Question: I am making something with google map api including the markclusterer js library.
I did not input the blank line in the code, but it appears on the '<body>'. Screenshots:

It appears in every browser, not only Chrome in the screen shot.
Here is my code. It's written in php:
'''
<?
/*
Template Name: map
*/
require_once("map/util.php");
require_once("map/config.php");
?>
<!DOCTYPE html>
<html>
<head lang="ko">
<meta charset="utf-8">
<meta name="viewport" content="initial-scale=1.0, user-scalable=no" />
<style type="text/css">
html { height: 100% }
body { height: 100%; margin: 0; padding: 0 }
#map-canvas { height: 100% }
</style>
<link href="../wp-content/themes/att-lefty/map/style.css" rel="stylesheet" />
<script type="text/javascript" src="https://maps.googleapis.com/maps/api/js?sensor=true"></script>
<script type="text/javascript" src="http://google-maps-utility-library-v3.googlecode.com/svn/trunk/infobox/src/infobox.js"></script>
<script type="text/javascript" src="http://google-maps-utility-library-v3.googlecode.com/svn/trunk/markerclusterer/src/markerclusterer.js"></script>
<script type="text/javascript">
//SOME FUNCTIONS ARE DEFINED IN THIS AREA WITH JS + PHP.
</script>
</head>
<body>
<div id="wrap" style="height:100%;">
<div id="map-canvas"/></div>
</div>
</body>
</html>
'''
Please give me an advice.
Thanks.
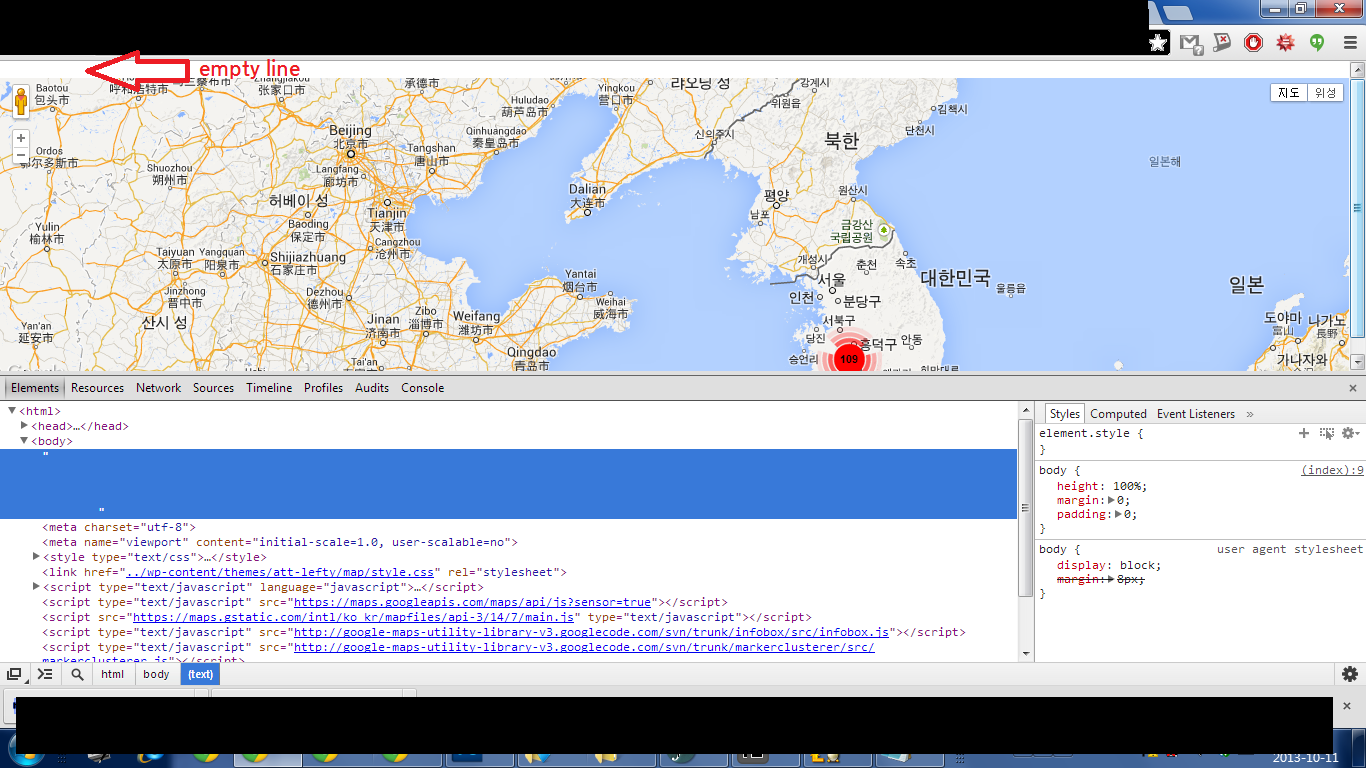
Answer: why does your div have a closing / in this line?
'''
<div id="map-canvas"/></div>
'''
it should be
'''
<div id="map-canvas"></div>
'''
not sure if it matters, but worth a try